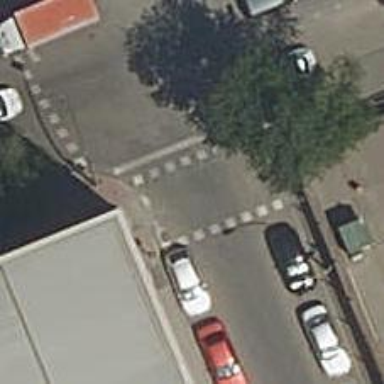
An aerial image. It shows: Road crossing with traffic signals.